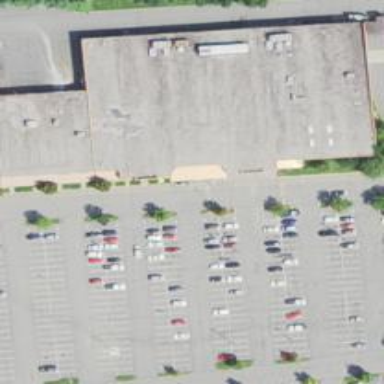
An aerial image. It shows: Supermarket.